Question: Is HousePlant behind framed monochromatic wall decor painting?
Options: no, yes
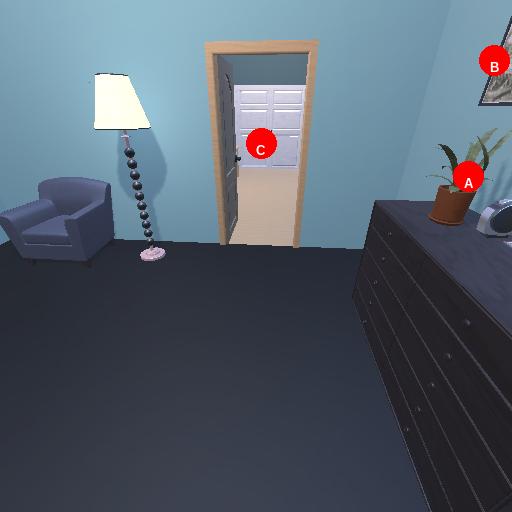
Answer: no